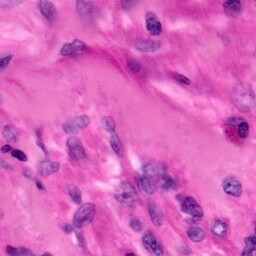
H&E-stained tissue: Pancreatic